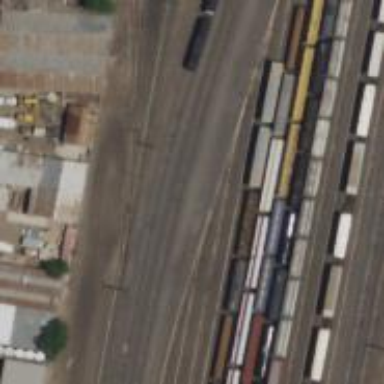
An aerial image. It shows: Railway yard.